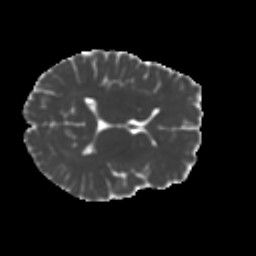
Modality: MD
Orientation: axial
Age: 28
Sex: female
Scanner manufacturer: ge
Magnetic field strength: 3 T
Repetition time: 7.8 s
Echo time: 0.0606 s